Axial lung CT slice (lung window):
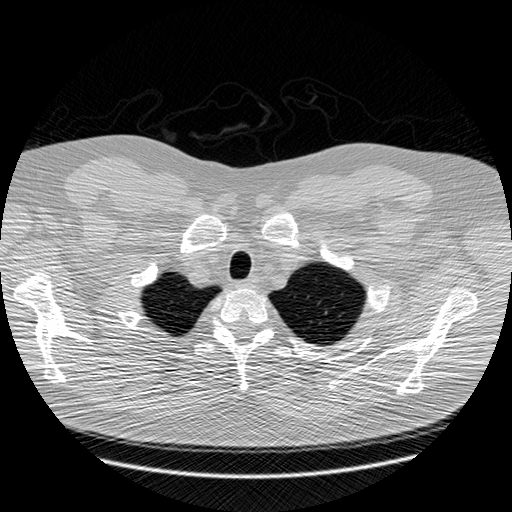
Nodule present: no